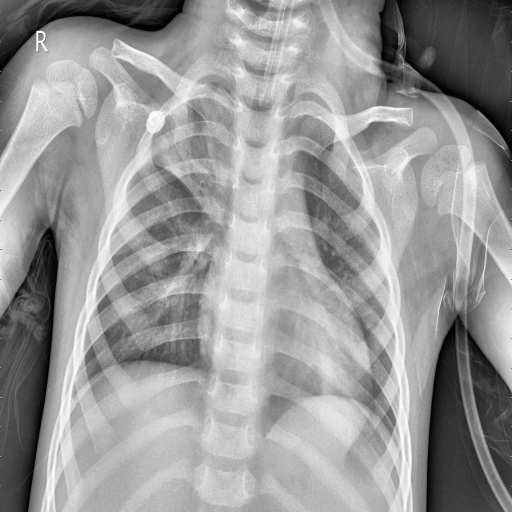
Finding: PNEUMONIA